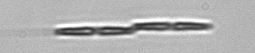
Label: Pseudo-nitzschia